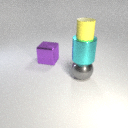
large gray metal sphere below small yellow rubber cylinder